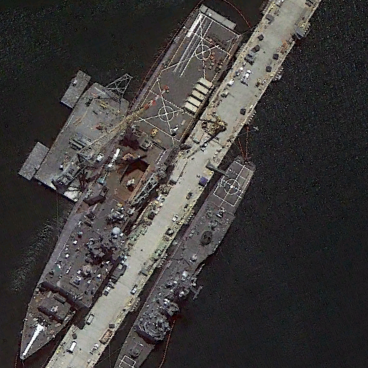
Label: combat